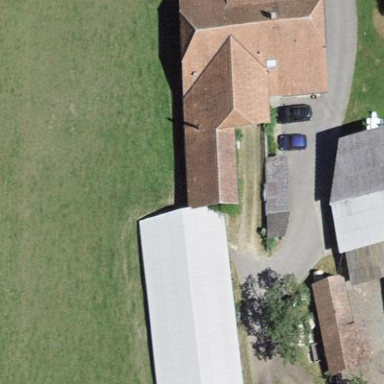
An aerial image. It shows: Farm auxiliary building.